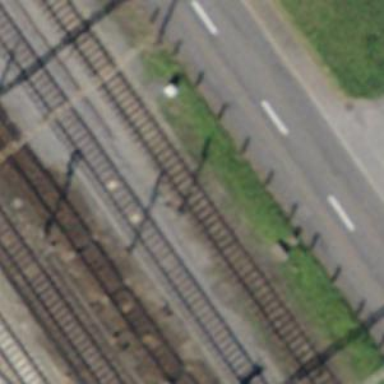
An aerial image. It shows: Railway signal.